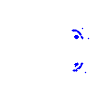
Particle: kaon